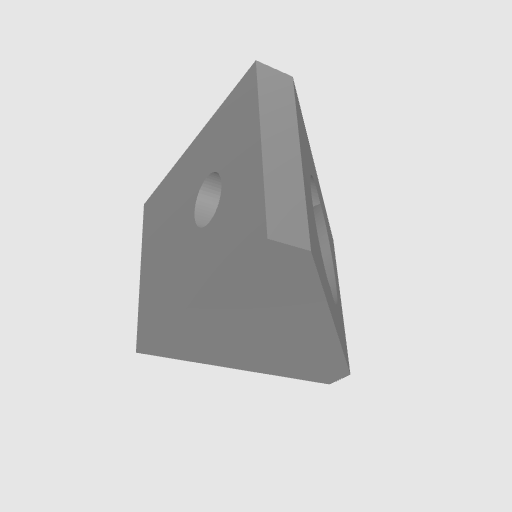
Part: GussetedAngleMount1-3